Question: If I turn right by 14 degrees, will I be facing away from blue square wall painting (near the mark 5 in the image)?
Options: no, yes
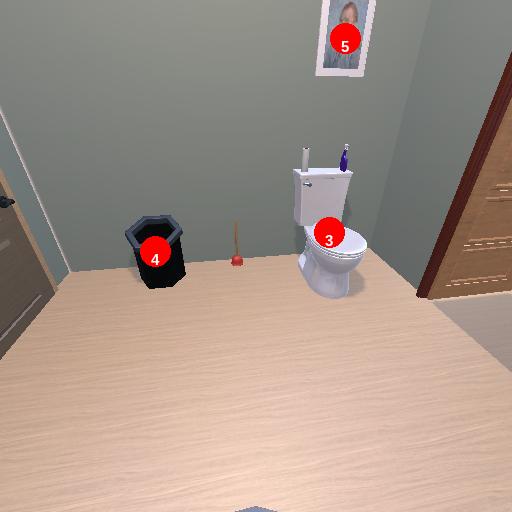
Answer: no